Question: For some reasons, I keep on getting this error, (See attached screenshot). I've tried adding a '_.bindAll(this);' and even tried upgrading my code to have the latest version of backbonejs. Still no luck.
Can someone help me on this?

'''
var app = app || {};
(function ($) {
'use strict';
app.EmployeeView = Backbone.View.extend({
el: '#container',
model: app.Employee,
events: {
'click #save' : 'saveEntry'
},
initialize: function(){
console.log('Inside Initialization!');
this.$empName = this.$('#txtEmpName');
this.$department = this.$('#txtDepartment');
this.$designation = this.$('#txtDesignation');
this.listenTo(app.employees, 'add', this.addEmployee);
app.employees.fetch();
console.log('End of Initialization!');
//this.render();
},
render: function () {
console.log('Inside Render!!');
console.log(this.model);
this.$el.html(this.template(this.model.toJSON()));
console.log('Inside End of Render!!');
return this;
},
newAttributes: function(){
return{
empName: this.$empName.val(),
department: this.$department.val(),
designation: this.$designation.val()
};
},
saveEntry: function(){
console.log('Inside SaveEntry!');
//console.log(this.newAttributes());
console.log('this.model');
console.log(app.Employee);
//app.employees.create(this.newAttributes());
app.Employee.set(this.newAttributes());
app.employees.add(app.Employee);
console.log('After SaveEntry!');
},
addEmployee: function (todo) {
var view = new app.EmployeeItemView({ model: app.Employee });
$('#empInfo').append(view.render().el);
}
})
})(jQuery);
'''
Code for "collections/employees.js"
'''
var app = app || {};
(function (){
console.log('Inside collection');
var Employees = Backbone.Collection.extend({
model: app.Employee,
localStorage: new Backbone.LocalStorage('employee-db')
});
app.employees = new Employees();
})();
'''
Code for "model/employee.js"
'''
var app = app || {};
(function(){
'use strict';
app.Employee = Backbone.Model.extend({
defaults: {
empName: '',
department: '',
designation: ''
}
});
})();
'''
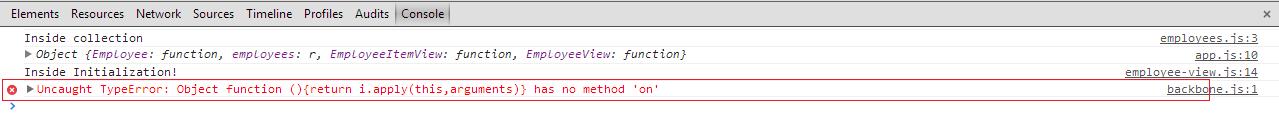
Answer: 'this.model.toJSON()' won't work since 'this.model' is the 'app.Employee' constructor. Actually I don't see any meaning in your 'EmployeeView.render' method. If it is aggregate view why you have model on it? Otherwise what is the second view class 'EmployeeItemView'? If you're following ToDo MVC example you can see that there is no model in 'AppView', that is why I conclude you need not model in your 'EmployeeView'. And 'render' method you provided seems to belong to 'EmployeeItemView'.
Secondly, you call 'app.Employee.set' which is also a call on a constructor not on an object. I think you meant
'''
saveEntry: function(){
console.log('Inside SaveEntry!');
app.employees.create(this.newAttributes());
console.log('After SaveEntry!');
},
'''
If you want to pass a model to 'app.EmployeeItemView' you should use callback argument.
'''
addEmployee: function (employee) {
var view = new app.EmployeeItemView({ model: employee });
$('#empInfo').append(view.render().el);
}
'''